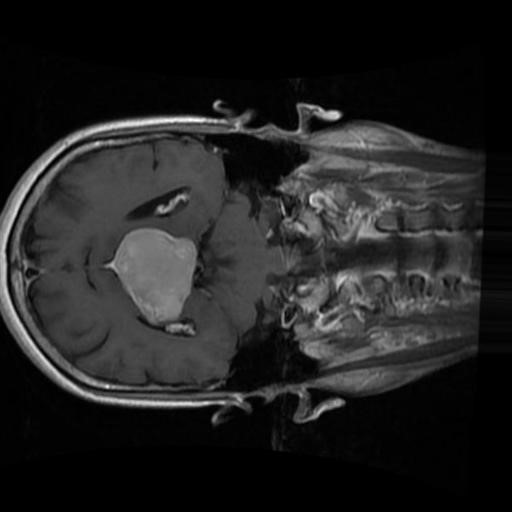
Label: brain_menin